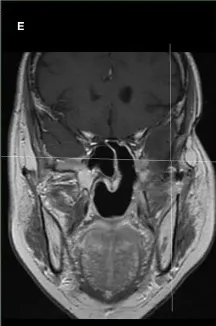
Skull base MRI in March, 2019 (After the operation combined with carbon-ion radiotherapy):. MR images in transection.
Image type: radiology (mri)